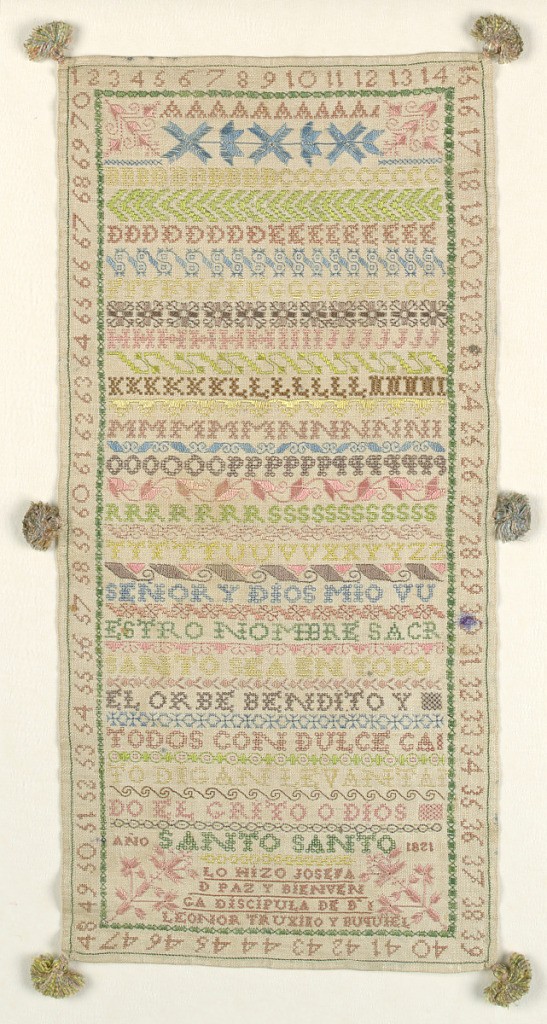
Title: Sampler
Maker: Josefa D. Paz
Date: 1821
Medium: silk embroidery on linen foundation Technique: embroidered in cross, satin, stem, and four-sided stitches on plain weave foundation
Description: Long vertical rectangular sampler, with multicolored bands of alphabets, geometric patterns, religious verse, and inscription, surrounded by a frame of numerals. Trimmed with six green tassels.